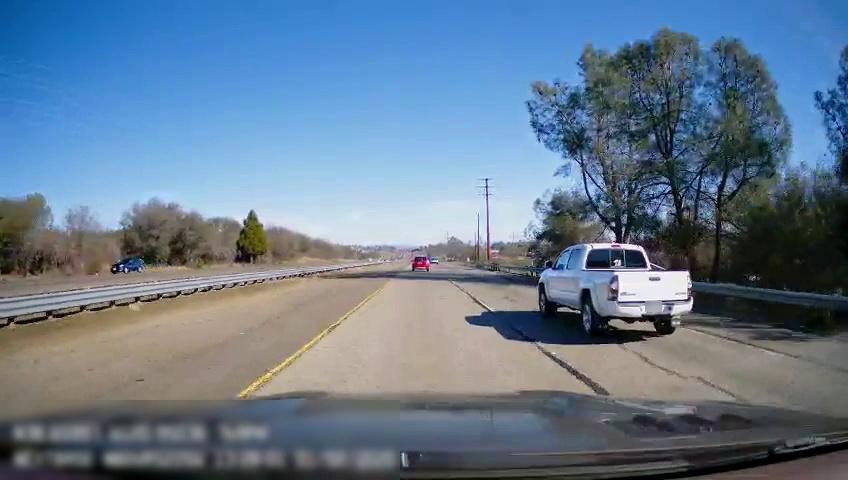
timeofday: Day
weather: Sunny
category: Drivable Space
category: Drivable Space
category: Vehicles | SUV
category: Vehicles | Truck
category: Vehicles | SUV
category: Lanes | Current Lane
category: Lanes | Current Lane
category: Lanes | Alternate Lane